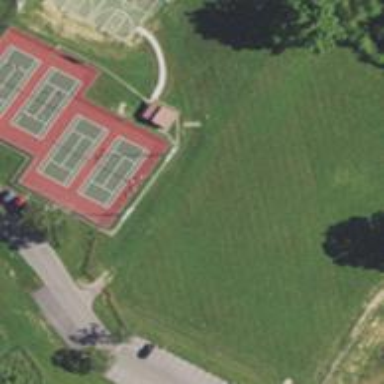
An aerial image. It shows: Tennis court in leisure pitch.